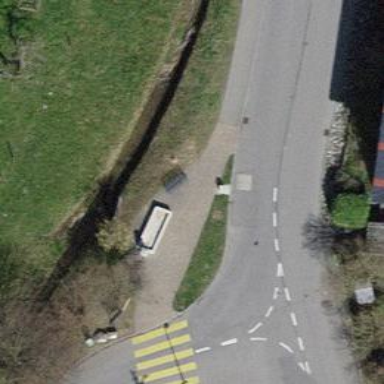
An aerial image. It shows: Black bench.